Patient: sex M, age 57
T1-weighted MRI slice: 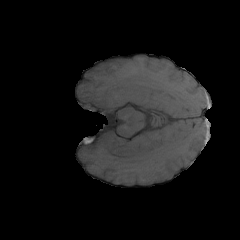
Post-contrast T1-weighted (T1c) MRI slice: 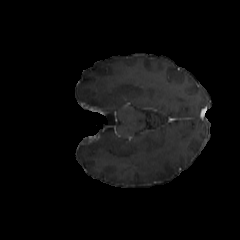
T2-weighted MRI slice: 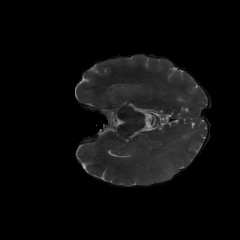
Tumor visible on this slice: yes
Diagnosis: Glioblastoma, IDH-wildtype
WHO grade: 4